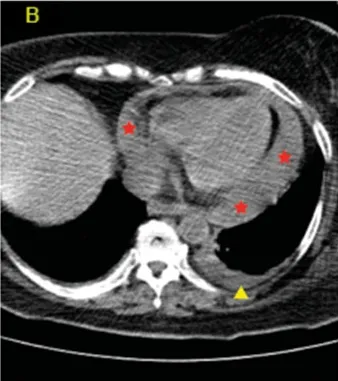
(B) - Chest computed tomography showing circumferential pericardial effusion (red *) and mild left pleural effusion (yellow arrowhead). RA: right atrium; RV: right ventricle; LV: left ventricle.
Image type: radiology (ct)